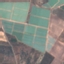
Land use / land cover: PermanentCrop